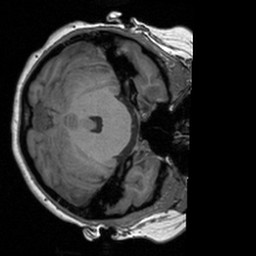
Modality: T1w
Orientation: axial
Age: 22
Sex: female
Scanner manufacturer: siemens
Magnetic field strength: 3 T
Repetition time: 1.9 s
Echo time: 0.00226 s